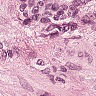
Metastatic tissue present: yes